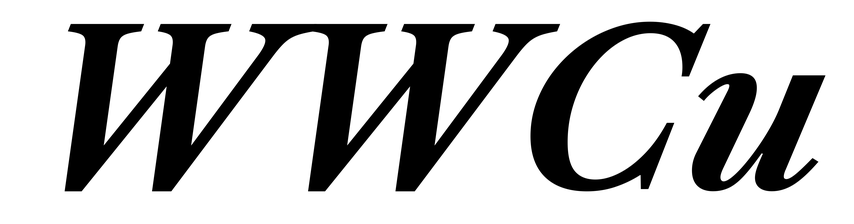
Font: LibreCaslonText-Italic_Bold_Italic